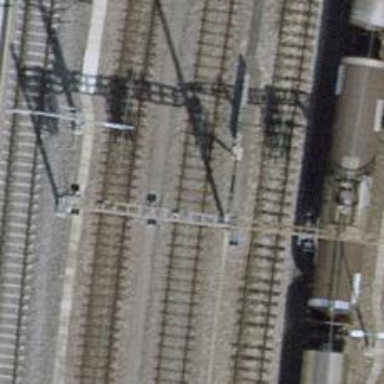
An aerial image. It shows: Single-track electrified railway service yard with contact line for trains.